Interaction volume radius: 5 \u00c5
Interaction volume height: 30 \u00c5
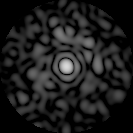
Disorder parameter: 0.8102